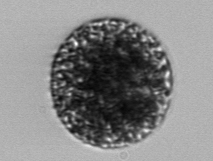
Label: Vicicitus_globosus